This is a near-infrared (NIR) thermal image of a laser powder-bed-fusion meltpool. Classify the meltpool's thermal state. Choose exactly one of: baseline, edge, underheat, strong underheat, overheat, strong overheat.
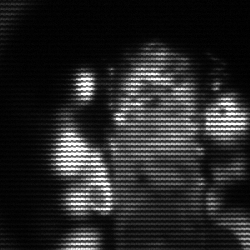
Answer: strong underheat